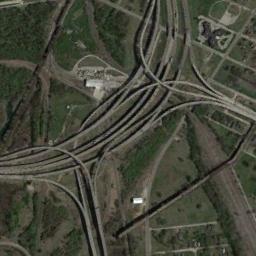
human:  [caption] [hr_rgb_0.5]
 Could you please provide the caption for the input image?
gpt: There are many trees beside the overpass .

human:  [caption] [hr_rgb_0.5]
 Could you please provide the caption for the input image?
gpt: The overpass is on the grass next to some trees .

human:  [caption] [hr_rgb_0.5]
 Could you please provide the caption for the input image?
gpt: The directional overpass is over the roads on the green space .

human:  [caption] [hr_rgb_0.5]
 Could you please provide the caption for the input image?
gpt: An overpass is above the road .

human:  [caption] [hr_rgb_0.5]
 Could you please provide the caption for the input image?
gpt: There are some green lawns beside the overpass .